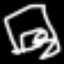
Label: frog